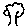
Label: tree